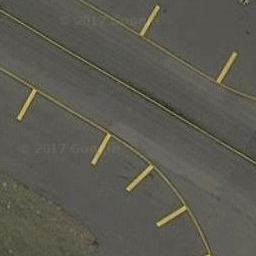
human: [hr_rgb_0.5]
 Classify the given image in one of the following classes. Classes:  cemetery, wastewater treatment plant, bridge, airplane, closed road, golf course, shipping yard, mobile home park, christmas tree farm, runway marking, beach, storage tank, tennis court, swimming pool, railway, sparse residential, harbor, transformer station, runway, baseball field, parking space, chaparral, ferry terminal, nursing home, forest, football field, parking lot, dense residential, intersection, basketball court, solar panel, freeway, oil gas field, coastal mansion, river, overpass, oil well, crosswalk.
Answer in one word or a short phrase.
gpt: runway marking